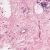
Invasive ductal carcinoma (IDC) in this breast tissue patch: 0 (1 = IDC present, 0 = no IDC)